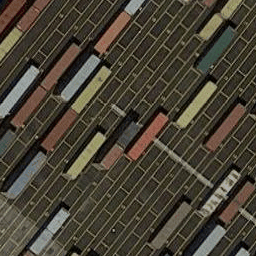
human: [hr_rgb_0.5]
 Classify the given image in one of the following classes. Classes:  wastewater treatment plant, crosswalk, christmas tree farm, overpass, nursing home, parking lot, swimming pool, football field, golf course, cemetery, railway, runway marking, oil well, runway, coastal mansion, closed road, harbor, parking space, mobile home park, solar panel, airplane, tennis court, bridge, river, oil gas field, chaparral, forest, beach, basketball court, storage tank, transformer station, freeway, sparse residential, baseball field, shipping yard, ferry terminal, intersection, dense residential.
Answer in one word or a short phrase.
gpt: shipping yard